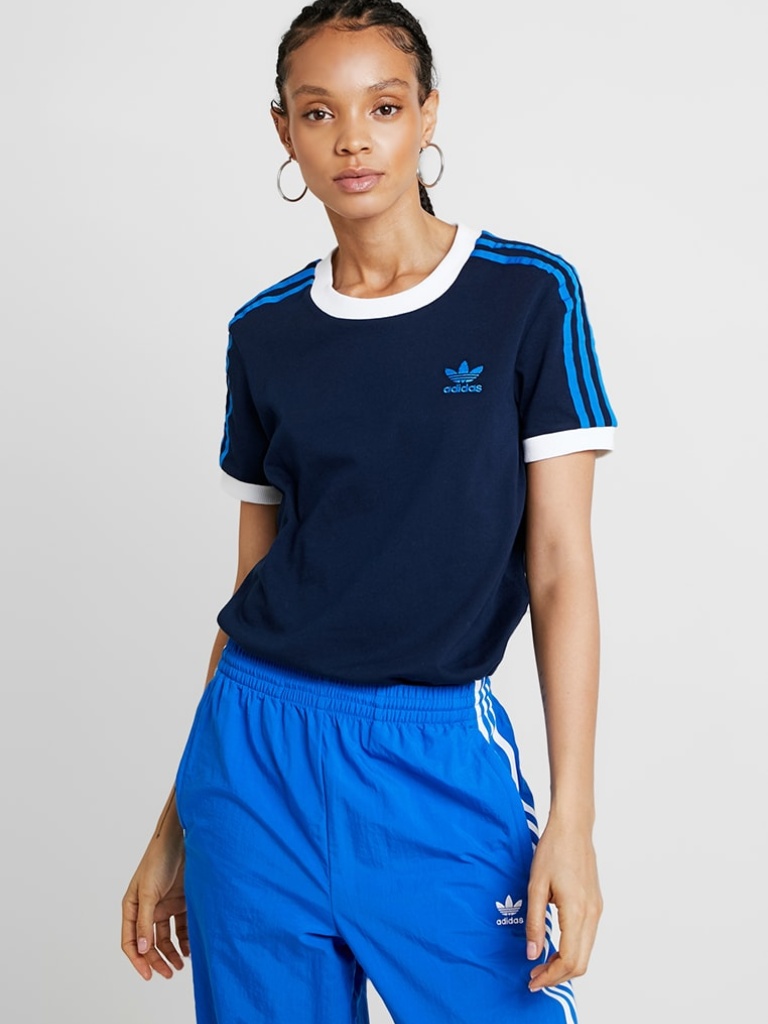
cotton relaxed short sleeve hip length Untucked crew t-shirt